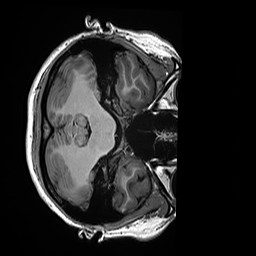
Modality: T1w
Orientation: axial
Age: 31
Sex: female
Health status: healthy
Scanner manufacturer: siemens
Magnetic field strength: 3 T
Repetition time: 2.5 s
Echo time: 0.00299 s